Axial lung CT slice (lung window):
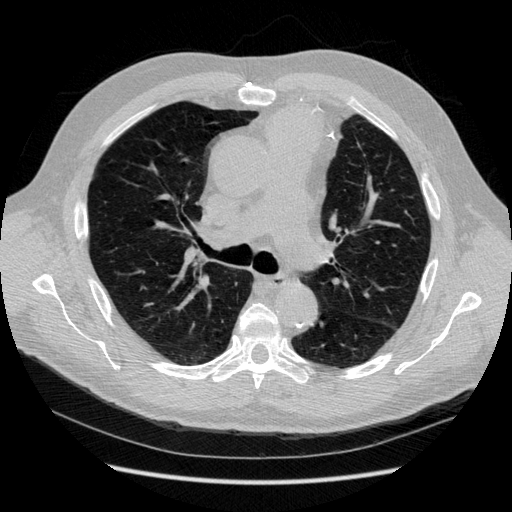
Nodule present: no